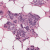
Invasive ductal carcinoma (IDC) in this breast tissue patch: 1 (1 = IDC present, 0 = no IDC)